Field crop: maize
Growth stage: 2
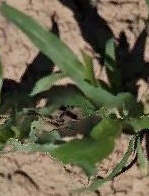
Species: maize